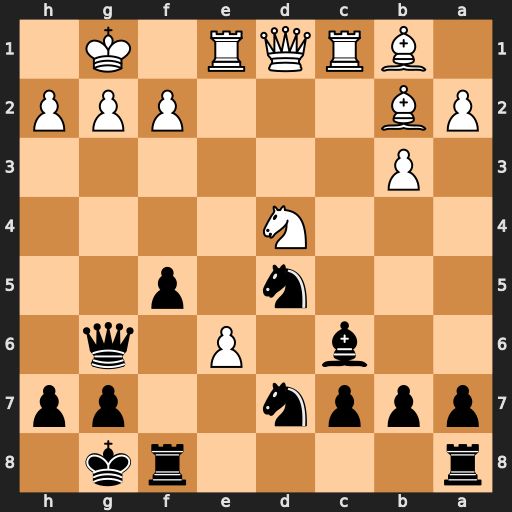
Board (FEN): r4rk1/pppn2pp/2b1P1q1/3n1p2/3N4/1P6/PB3PPP/1BRQR1K1
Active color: b
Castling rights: -
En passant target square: -
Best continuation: Ne3 g3 Nxd1